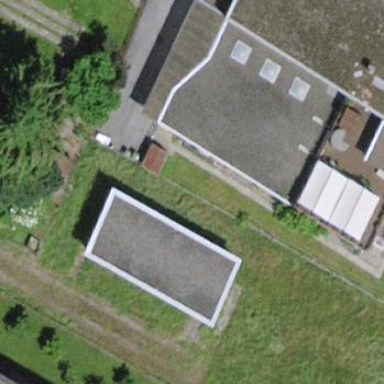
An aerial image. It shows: Building housing power substation.